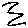
Label: zigzag